Question: I heard that in XCode 4.5 there's some changes that the Storyboard identifier is no longer called identifier but Storyboard ID. I tried to use it but it doesn't initiate anything. It's always blank. What am I doing wrong?
'''
UIStoryboard *storyboard = [UIStoryboard storyboardWithName:@"Storyboard" bundle:nil];
HistoryViewController* historyVC = [storyboard instantiateViewControllerWithIdentifier:@"histSB"];
'''
With
'''
[self presentViewController:historyVC animated:YES completion:nil];
'''
OR
'''
[self.navigationController pushViewController:historyVC animated:YES];
'''
OR
'''
[self presentModalViewController:historyVC animated:YES];
'''
See screenshot for settings in storyboard:

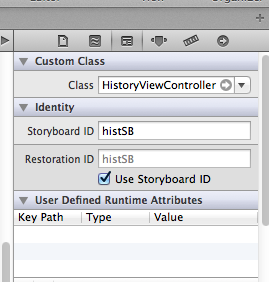
Answer: This is something I use a few times in my app for those places were segues are impractical. Going from the code and screen shot provided above, here's how I'd wire it up:
'''
HistoryViewController *historyVC = [self.storyboard instantiateViewControllerWithIdentifier: @"histSB"];
[self.navigationController pushViewController: historyVC animated:YES];
'''
This is particularly useful if you're displaying your view controller from a popopver on iPad. Add the view with its own navigation controller to the storyboard:

Notice that there's no segue coming in to the left side of the navigation controller. The following code displays this in the popover:
'''
HistoryViewController *historyVC = [self.storyboard instantiateViewControllerWithIdentifier: @"histSB"];
UINavigationController *navigationController = [[UINavigationController alloc] initWithRootViewController: historyVC];
UIPopoverController *popover = [[UIPopoverController alloc] initWithContentViewController: navigationController];
'''
You can then use this as a basis for pushing other view controllers onto the navigation controller via a segue (notice the one to the right side of the view controller):
'''
[self performSegueWithIdentifier: @"WhateverComesNextSegue" sender: self];
'''
Hope that helps.